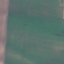
Label: AnnualCrop